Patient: sex M, age 64
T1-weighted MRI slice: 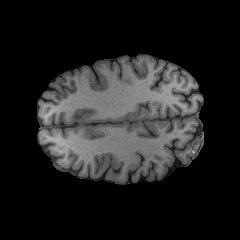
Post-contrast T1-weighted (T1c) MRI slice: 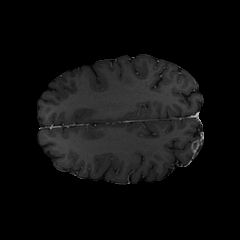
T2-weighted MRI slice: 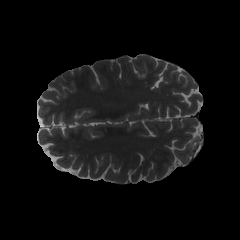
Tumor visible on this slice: no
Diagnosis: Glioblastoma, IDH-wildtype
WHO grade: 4